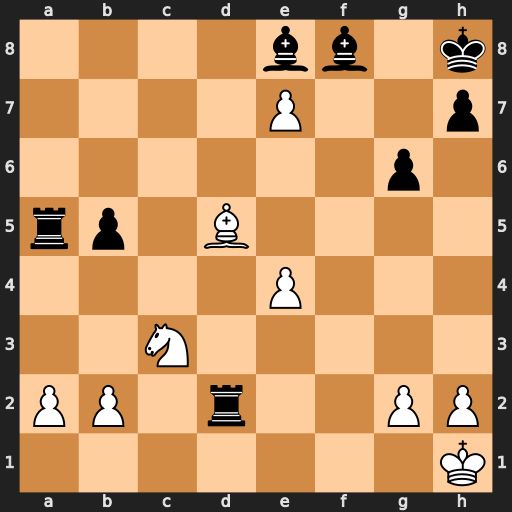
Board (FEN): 4bb1k/4P2p/6p1/rp1B4/4P3/2N5/PP1r2PP/7K
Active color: w
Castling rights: -
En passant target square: -
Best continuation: exf8=Q#